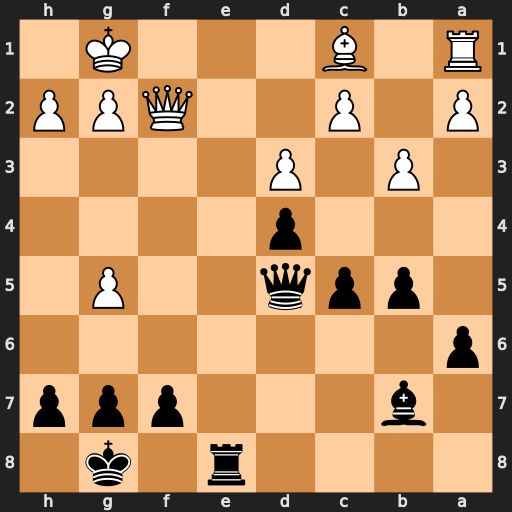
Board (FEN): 4r1k1/1b3ppp/p7/1ppq2P1/3p4/1P1P4/P1P2QPP/R1B3K1
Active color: b
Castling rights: -
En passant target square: -
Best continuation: Re1+ Qxe1 Qxg2#